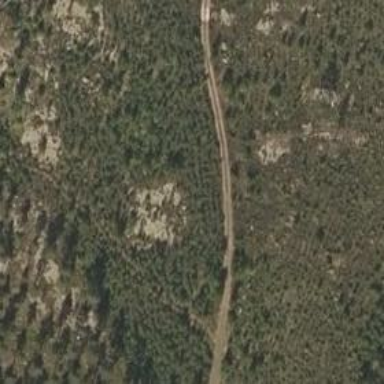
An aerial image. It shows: Track with grade 5 tracktype.